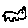
Label: cat